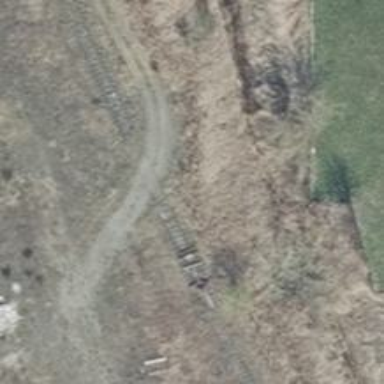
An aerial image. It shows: Abandoned railway siding.